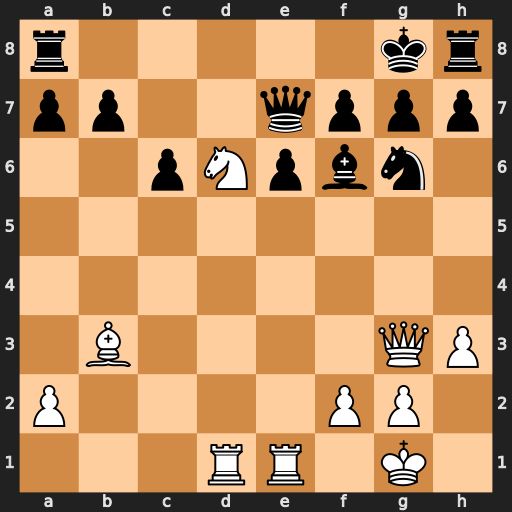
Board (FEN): r5kr/pp2qppp/2pNpbn1/8/8/1B4QP/P4PP1/3RR1K1
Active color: w
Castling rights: -
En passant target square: -
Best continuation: Nxf7 Kxf7 Rxe6 Qxe6 Bxe6+ Kxe6 Qb3+